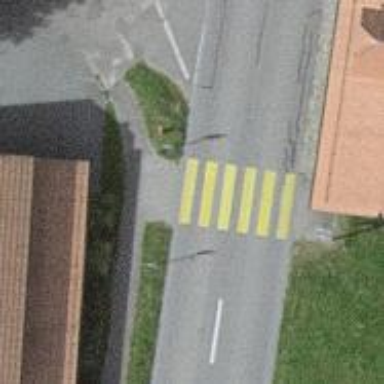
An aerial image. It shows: Zebra crossing on the road.